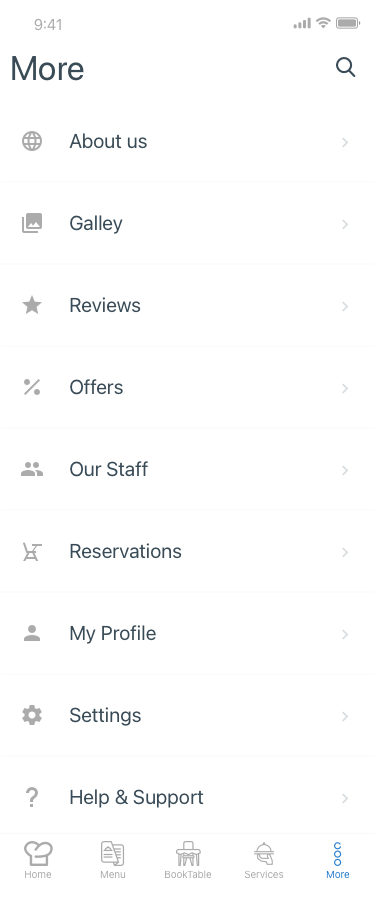
Text in this UI design:
About us
Galley
Reviews
Offers
Our Staff
Reservations
My Profile
Settings
Help & Support